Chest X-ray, AP view. Patient: 51 years old, sex F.
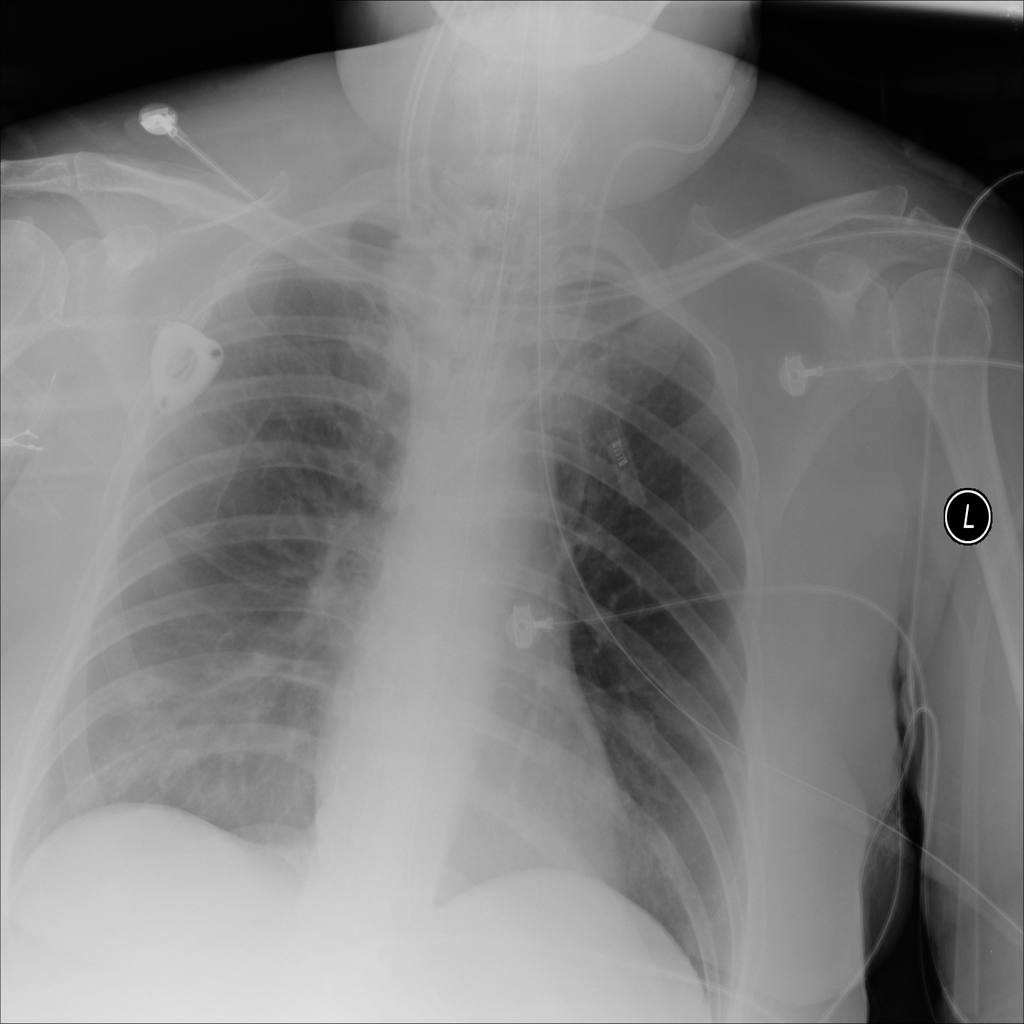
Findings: No Finding